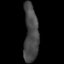
Tissue: skin
Cell type: Others
Senescence score: 0.7081
Nuclear area (px): 813
Mean DAPI intensity: 71.513